Question: I am working on a chat application where I have used Pusher for a realtime chat, meanwhile storing every message in my DB too.
Messages table schema looks like so:
'''
public function up()
{
Schema::create('messages', function(Blueprint $table)
{
$table->increments('id');
$table->integer('sender_id')->unsigned();
$table->foreign('sender_id')->references('id')->on('users')->onDelete('cascade');
$table->integer('receiver_id')->unsigned();
$table->foreign('receiver_id')->references('id')->on('users')->onDelete('cascade');
$table->text('body');
$table->timestamps();
});
}
'''
It is very simple. Two foreign keys that refer to the sender and receiver.
The chat is working fine and the users can chat with each other. But now I also need that users can see older messages.
I have a 'MessageController' in which the index method looks like so:
'''
public function index()
{
$data = $this->request->all();
$receivedMessages = $this->user->currentUser()->receivedMessages()
->where('sender_id', $data['chatUserId'])
->get();
$sentMessages = $this->user->currentUser()->sentMessages()
->where('receiver_id', $data['chatUserId'])
->get();
$messages = $receivedMessages->merge($sentMessages)->sortBy('created_at');
return $messages;
}
'''
Basically I am fetching the all the messages where the current user is either a sender or a receiver and vice versa for the the other user, the id of which I supply from the front end in 'chatUserId'.
I have used merge method to merge these collection and I am trying to run the 'sortBy' or 'sortByDesc' methods, but they don't seem to be working.
I have a simple dummy chat with a couple of users as follows:

The web service at 'MessageController@index' returns this:
'''
{
"0":{
"id":"10",
"sender_id":"3",
"receiver_id":"1",
"body":"Hi Rohan. How are you?",
"created_at":"2015-06-19 08:32:49",
"updated_at":"2015-06-19 08:32:49"
},
"1":{
"id":"12",
"sender_id":"3",
"receiver_id":"1",
"body":"I have been good too.",
"created_at":"2015-06-19 08:33:06",
"updated_at":"2015-06-19 08:33:06"
},
"2":{
"id":"9",
"sender_id":"1",
"receiver_id":"3",
"body":"Hi Ava",
"created_at":"2015-06-19 08:32:41",
"updated_at":"2015-06-19 08:32:41"
},
"3":{
"id":"11",
"sender_id":"1",
"receiver_id":"3",
"body":"I am good Ava. How have you been?",
"created_at":"2015-06-19 08:32:59",
"updated_at":"2015-06-19 08:32:59"
}
}
'''
This clearly is not sorted as the way I want it to be. How to sort merged collections in Laravel by the 'created_at' field?
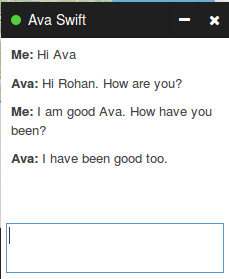
Answer: If you don't need the sent and received messages in two differents collections, you can do something like:
'''
$messages = Messages::where(function ($query) {
$query->where('sender_id', USER_ID)
->where('receiver_id', $data['chatUserId']);
})
->orWhere(function ($query) {
$query->where('sender_id', $data['chatUserId'])
->where('receiver_id', USER_ID);
})
->sortBy('created_at)
->get();
'''